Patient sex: M
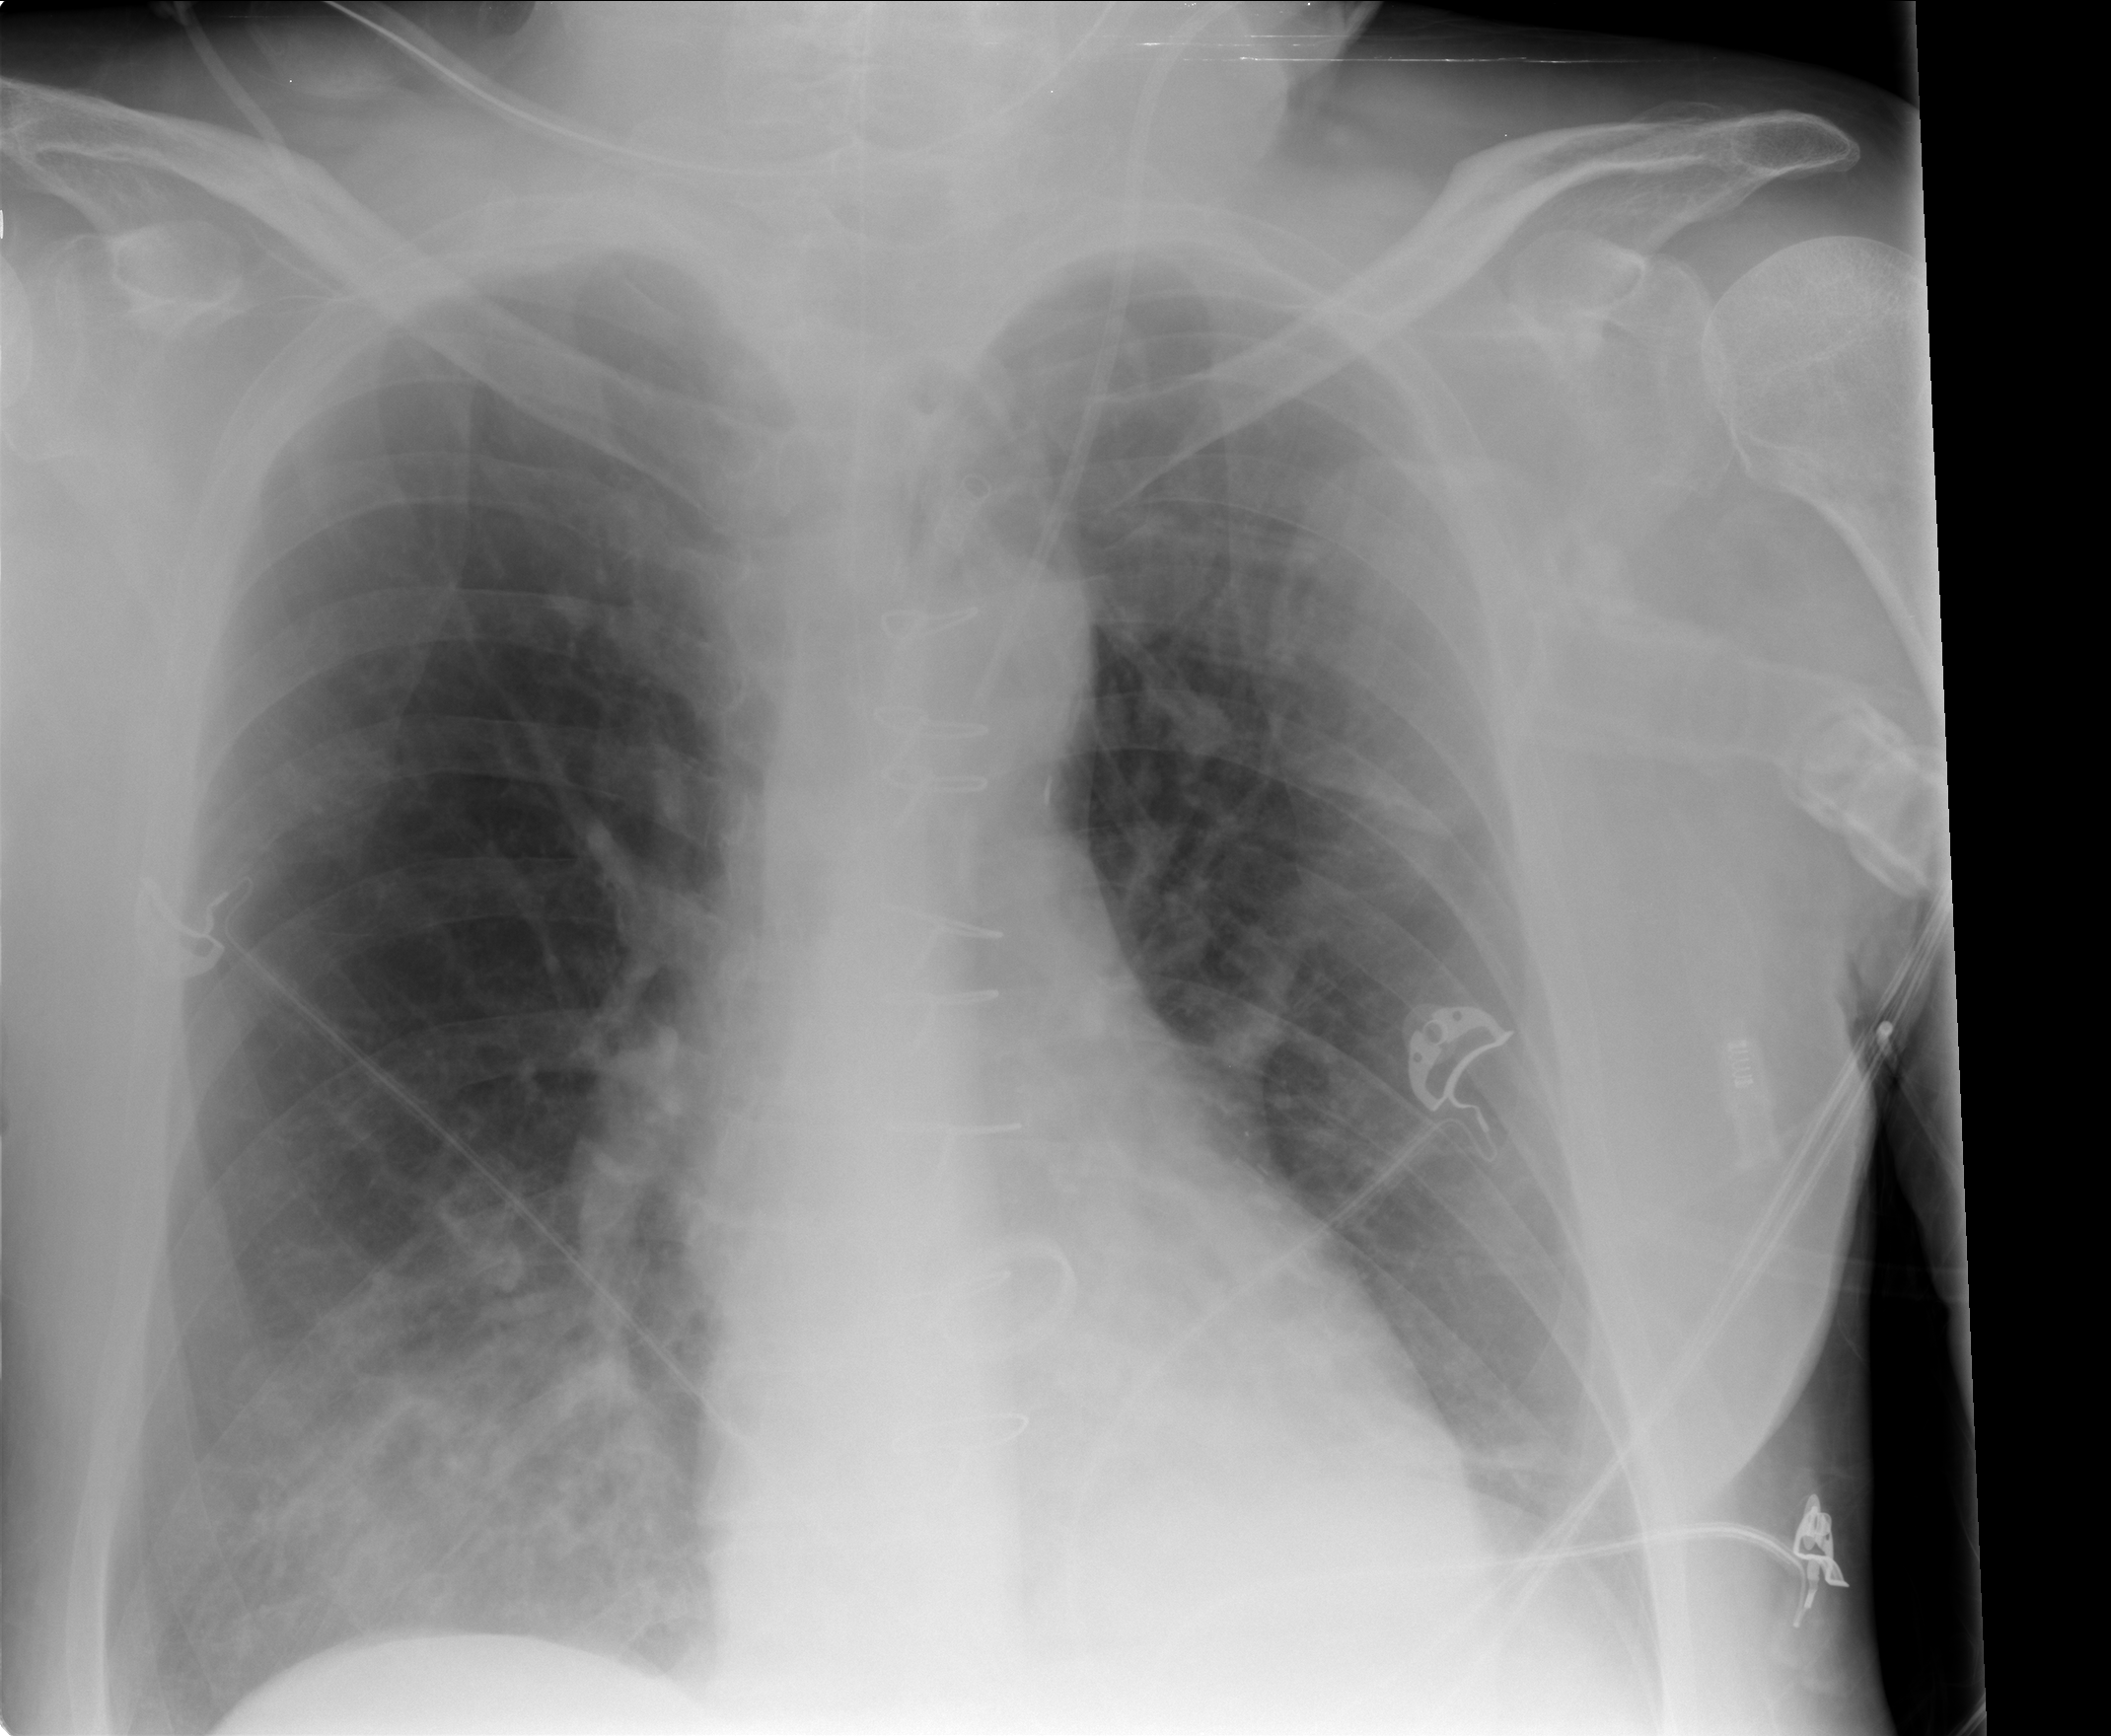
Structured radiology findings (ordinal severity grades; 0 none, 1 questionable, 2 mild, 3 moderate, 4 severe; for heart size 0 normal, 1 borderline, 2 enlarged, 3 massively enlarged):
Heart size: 0
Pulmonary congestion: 0
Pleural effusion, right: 0
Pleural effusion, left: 0
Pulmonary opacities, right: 0
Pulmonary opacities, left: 0
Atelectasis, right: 2
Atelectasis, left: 2